Question: I'm not very strong in HTML, and each time I have some encoding problems.
Here, I have a form like :
'''
<head>
<META http-equiv="Content-Type" Content="text/html; charset=ISO-8859-1">
[...]
<form method="post" action="thispage.php" >
<input name="title" type="text" id="title" size=75 value="" />
<textarea name="description" rows="10" cols="80" id="description"></textarea>
<input type="submit" value="GO" />
</form>
'''
When I write some quotes, like: ''', it would arrive as '''
So 'o'clock' will be 'o'clock'
Do you have an idea?
EDIT :
The strange thing is that quotes are not escaped in POST variables, according to firebug !

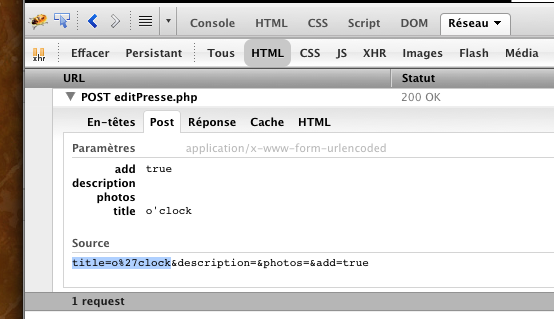
Answer: You appear to be using a less then entirely up to date version of PHP and have <URL> turned on.